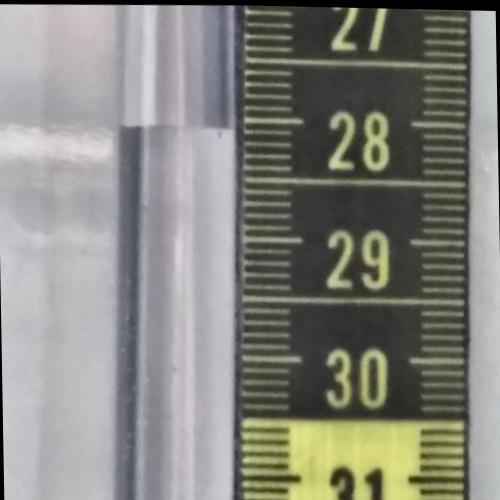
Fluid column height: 28.1 cm